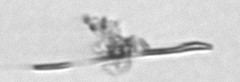
Label: fiber_TAG_external_detritus